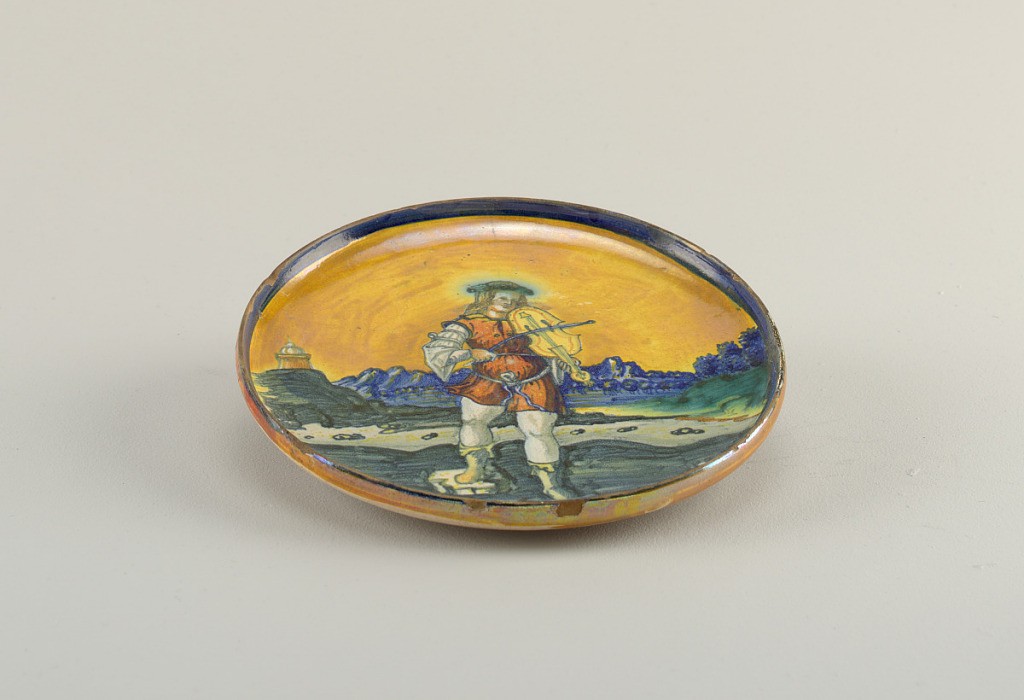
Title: Coppa
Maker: Giorgio Andreoli, Italian, b. 1465
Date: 1526
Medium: Tin-glazed earthenware (maiolica), overglaze lustre
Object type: Plate
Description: Maiolica dish with image of a man with a hat playing a violin in a landscape with a yellow sky. Iridescent overglaze luster.